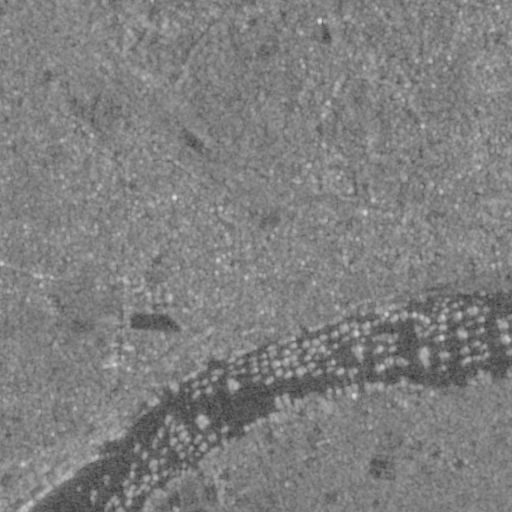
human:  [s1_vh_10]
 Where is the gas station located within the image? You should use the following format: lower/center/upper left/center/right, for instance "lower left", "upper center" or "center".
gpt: The gas station is located in the lower left of the image.
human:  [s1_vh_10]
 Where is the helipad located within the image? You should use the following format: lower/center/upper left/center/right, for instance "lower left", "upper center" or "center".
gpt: The helipad is located in the upper center of the image.
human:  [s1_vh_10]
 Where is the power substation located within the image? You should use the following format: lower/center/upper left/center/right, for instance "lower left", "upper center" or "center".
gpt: The power substation is located in the lower left of the image.
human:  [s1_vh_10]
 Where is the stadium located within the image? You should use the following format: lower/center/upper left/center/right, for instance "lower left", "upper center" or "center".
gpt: The stadium is located in the upper center of the image.
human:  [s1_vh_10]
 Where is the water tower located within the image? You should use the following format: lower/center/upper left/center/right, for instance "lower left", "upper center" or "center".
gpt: The water tower is located in the center of the image.
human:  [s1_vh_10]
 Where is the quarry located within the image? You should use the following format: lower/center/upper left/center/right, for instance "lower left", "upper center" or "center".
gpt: There is no quarry in the image.

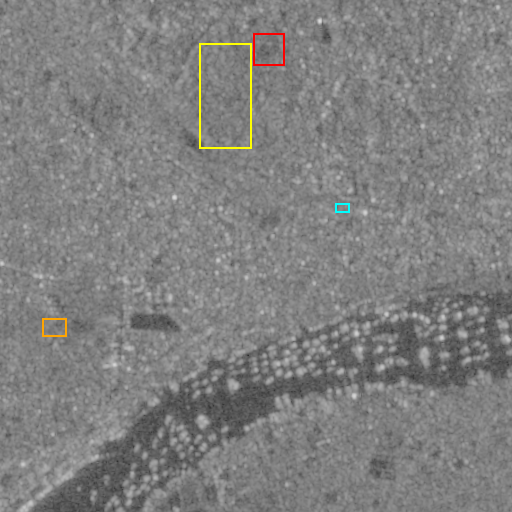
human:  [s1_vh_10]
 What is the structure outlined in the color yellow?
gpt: The structure outlined in yellow is a park.
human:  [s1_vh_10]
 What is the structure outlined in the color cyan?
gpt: The structure outlined in cyan is a parking lot.
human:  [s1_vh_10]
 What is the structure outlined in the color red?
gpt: The structure outlined in red is a stadium.
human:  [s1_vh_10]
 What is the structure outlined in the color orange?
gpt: The structure outlined in orange is a theme park.
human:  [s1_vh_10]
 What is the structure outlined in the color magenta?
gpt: There is no magenta outline.